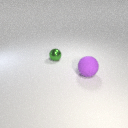
small green metal sphere behind large purple rubber sphere